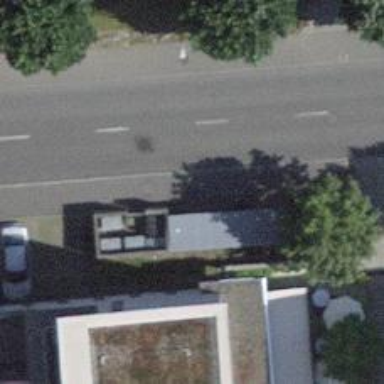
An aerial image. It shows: Bicycle parking area.